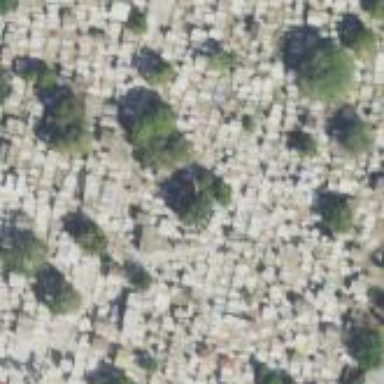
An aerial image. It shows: Cemetery.